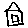
Label: house